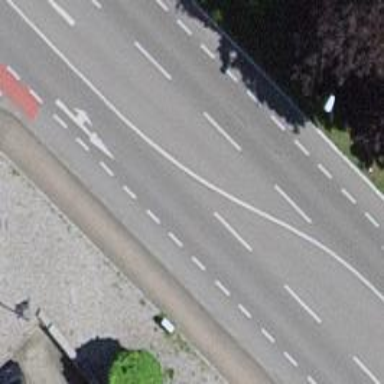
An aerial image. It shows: Primary highway with asphalt surface and designated lane for cyclists.